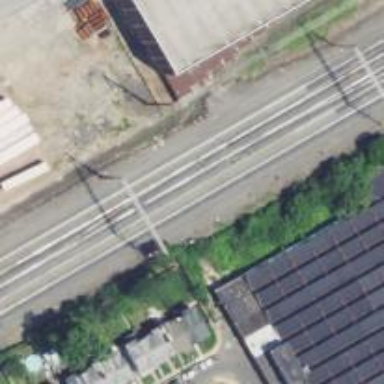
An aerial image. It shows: Railway track with contact line for electrification.